Question: I want to use this type of Progress bar in android. I have tried with many horizontal progress bars. They are all looking like default progress bars with different colors. Dont know how to use this type:
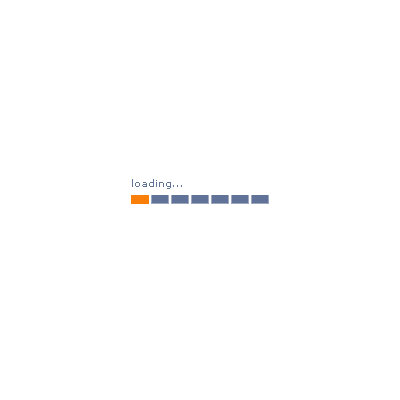
Answer: You will need to create your own custom progress bar. It's not as simple as using many horizontal bars.